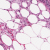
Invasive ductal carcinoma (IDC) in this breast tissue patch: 0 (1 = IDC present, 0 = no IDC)